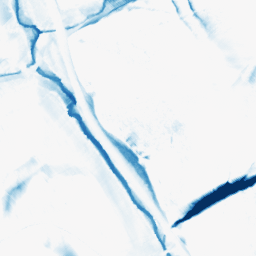
Category: morphological
Decomposition family: morphological_diamond
Decomposition parameters: operation: closing
radius: 15
Upsampling method: quartic
Upsampling parameters: scale: 2
Upsampling scale: 2